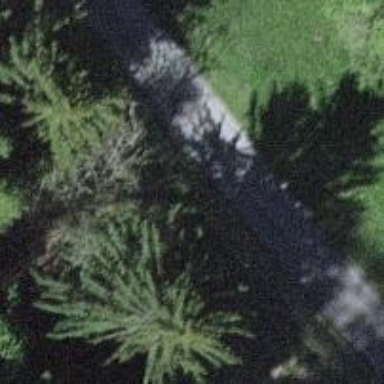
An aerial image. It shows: Unclassified road.